Field crop: maize
Growth stage: 2
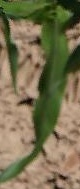
Species: maize